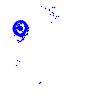
Particle: electron